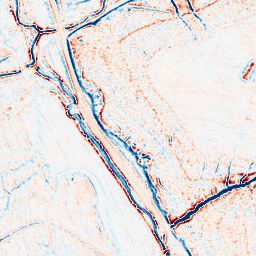
Category: edge_preserving
Decomposition family: bilateral
Decomposition parameters: d: 9
sigma_color: 25
sigma_space: 75
Upsampling method: sinc_hamming
Upsampling parameters: scale: 4
kernel_size: 8
Upsampling scale: 4